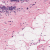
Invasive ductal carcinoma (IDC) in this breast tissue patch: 0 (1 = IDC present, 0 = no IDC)